Aerial crown-view tile of a tropical tree (Barro Colorado Island, Panama), acquired 20240611:
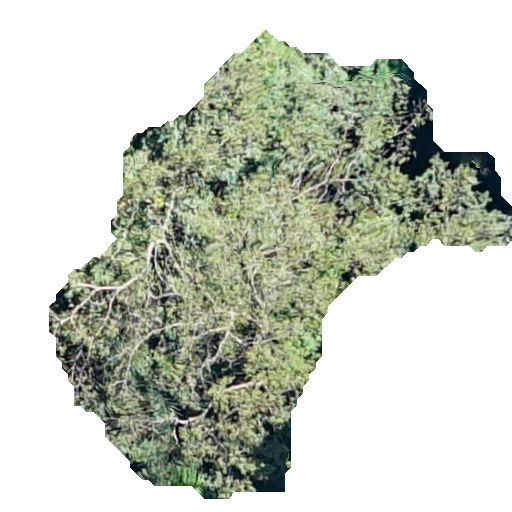
Species: Guazuma ulmifolia
GBIF accepted scientific name: Guazuma ulmifolia
Crown area: 181.824 m²